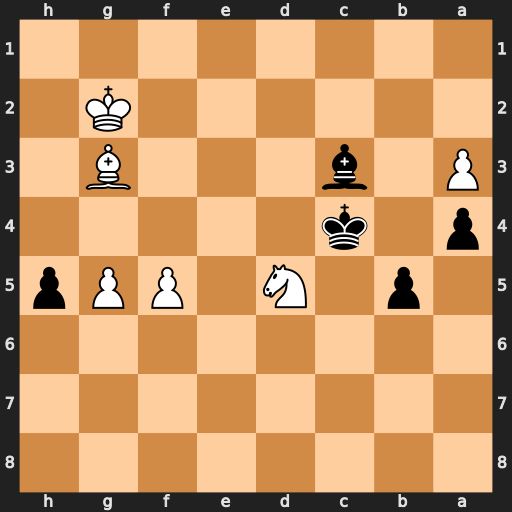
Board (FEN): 8/8/8/1p1N1PPp/p1k5/P1b3B1/6K1/8
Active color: b
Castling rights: -
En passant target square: -
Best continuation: Kxd5 g6 Ke4 Bd6 Kxf5